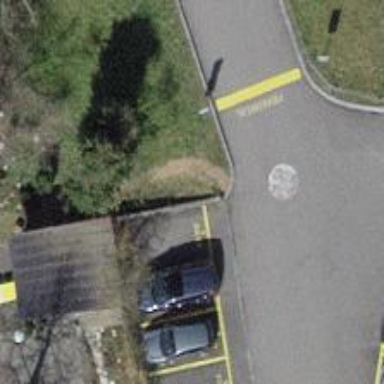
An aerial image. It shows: Car sharing facility.